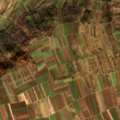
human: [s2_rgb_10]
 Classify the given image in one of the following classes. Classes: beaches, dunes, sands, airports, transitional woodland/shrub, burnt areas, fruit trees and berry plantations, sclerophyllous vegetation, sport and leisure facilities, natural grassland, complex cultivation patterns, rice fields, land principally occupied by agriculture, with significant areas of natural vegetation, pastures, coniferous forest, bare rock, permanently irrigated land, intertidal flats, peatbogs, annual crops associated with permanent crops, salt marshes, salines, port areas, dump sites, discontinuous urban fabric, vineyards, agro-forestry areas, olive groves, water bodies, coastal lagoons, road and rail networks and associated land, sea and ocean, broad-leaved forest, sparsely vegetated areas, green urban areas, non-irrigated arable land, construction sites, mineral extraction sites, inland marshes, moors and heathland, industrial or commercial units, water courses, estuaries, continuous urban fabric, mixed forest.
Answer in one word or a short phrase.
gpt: non-irrigated arable land, complex cultivation patterns, land principally occupied by agriculture, with significant areas of natural vegetation